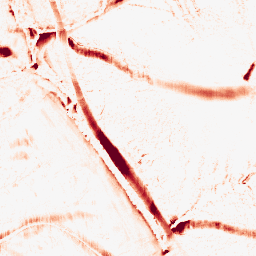
Category: morphological
Decomposition family: morphological_ellipse
Decomposition parameters: operation: opening
width: 20
height: 10
Upsampling method: bicubic
Upsampling parameters: scale: 4
Upsampling scale: 4